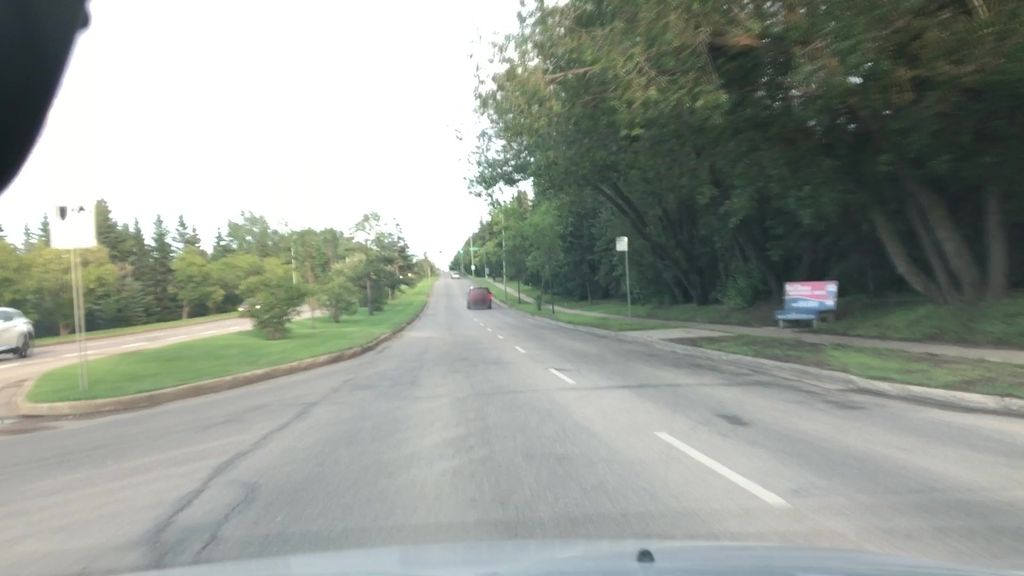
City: edmonton